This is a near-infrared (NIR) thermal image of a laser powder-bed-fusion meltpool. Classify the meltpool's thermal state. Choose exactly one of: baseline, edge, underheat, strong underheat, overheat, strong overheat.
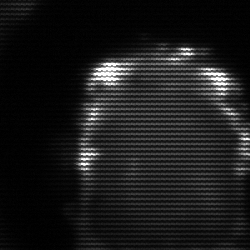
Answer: baseline